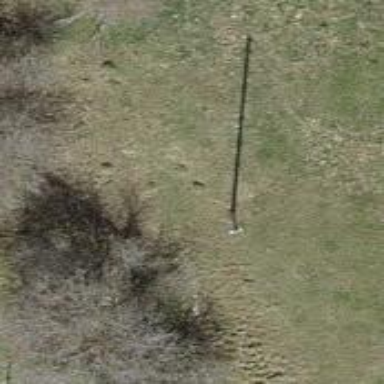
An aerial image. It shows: Power pole.